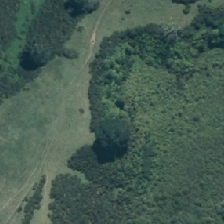
Land cover: grose_broom